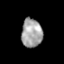
Tissue: lung
Cell type: Epithelial cells
Senescence score: 0.2336
Nuclear area (px): 583
Mean DAPI intensity: 164.117